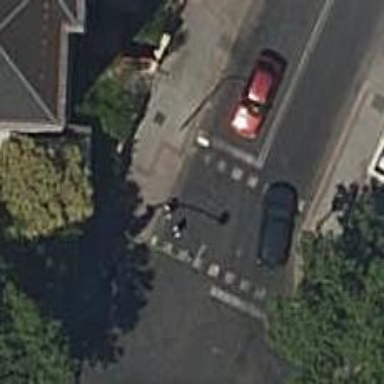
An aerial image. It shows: Footway crossing with traffic signals.